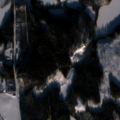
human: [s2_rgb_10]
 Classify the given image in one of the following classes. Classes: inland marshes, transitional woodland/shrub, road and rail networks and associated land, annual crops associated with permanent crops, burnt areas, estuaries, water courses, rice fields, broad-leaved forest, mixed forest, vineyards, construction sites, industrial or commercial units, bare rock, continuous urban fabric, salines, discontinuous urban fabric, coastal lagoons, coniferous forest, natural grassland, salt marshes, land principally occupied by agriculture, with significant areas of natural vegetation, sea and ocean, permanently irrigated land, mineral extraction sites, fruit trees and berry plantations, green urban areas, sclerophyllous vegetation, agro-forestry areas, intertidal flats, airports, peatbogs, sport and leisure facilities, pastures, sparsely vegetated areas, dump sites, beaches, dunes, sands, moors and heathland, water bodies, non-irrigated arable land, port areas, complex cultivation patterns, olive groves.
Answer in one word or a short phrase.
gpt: non-irrigated arable land, land principally occupied by agriculture, with significant areas of natural vegetation, coniferous forest, mixed forest, transitional woodland/shrub, water bodies